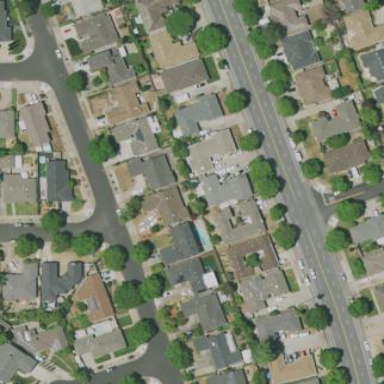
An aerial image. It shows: Sidewalk.